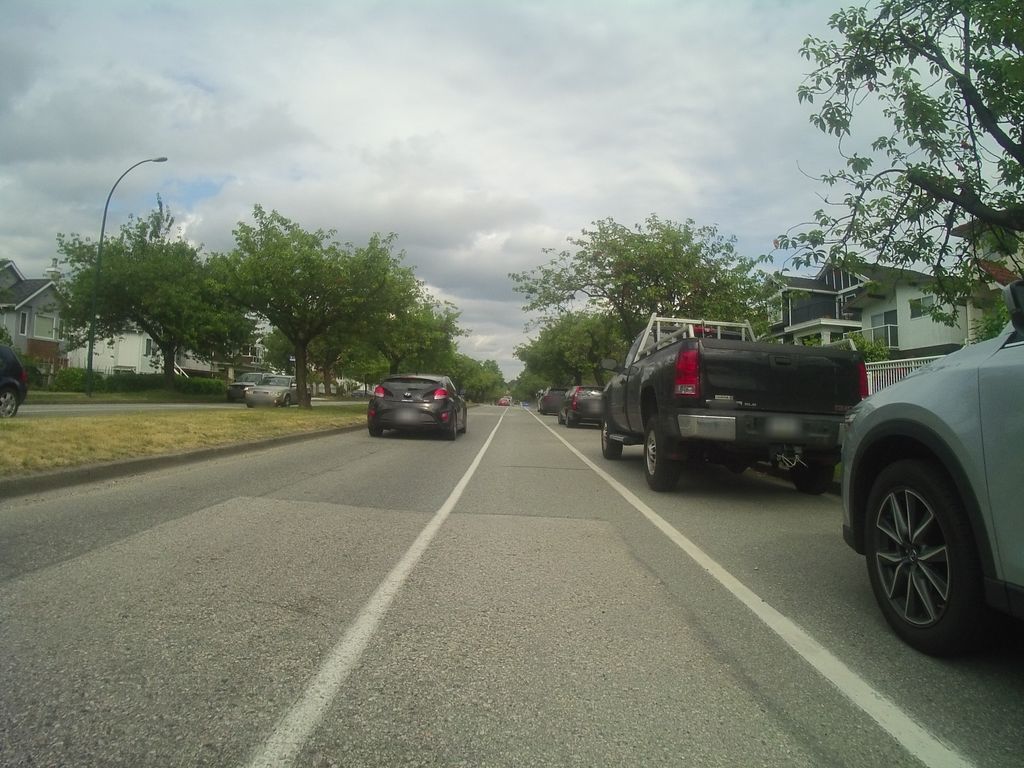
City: vancouver